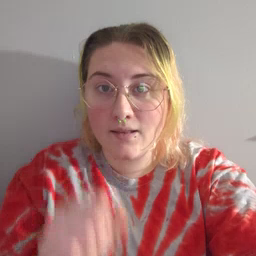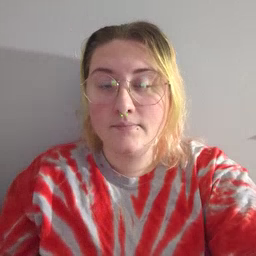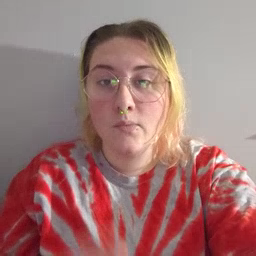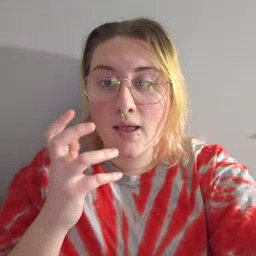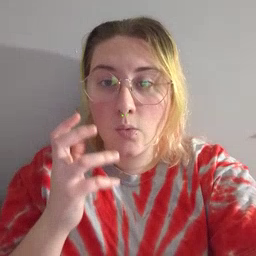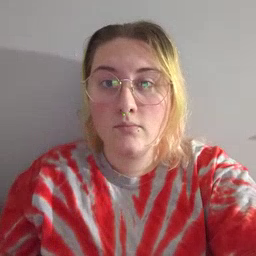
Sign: radio